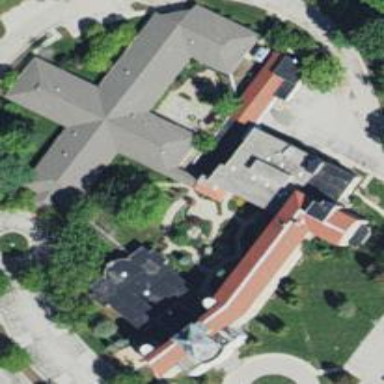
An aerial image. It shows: Residential building used as nursing home.